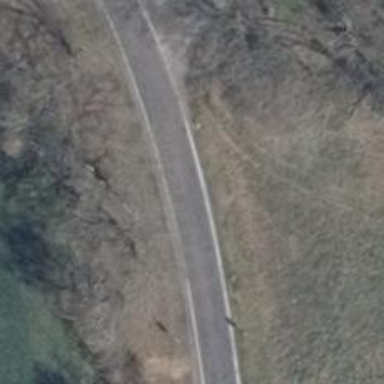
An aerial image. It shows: Tertiary road with asphalt surface.